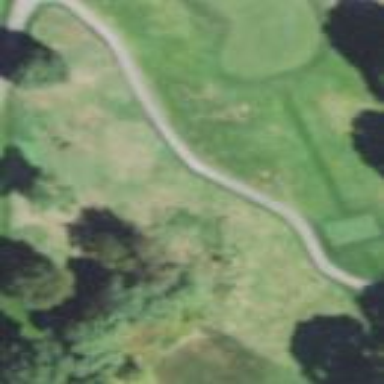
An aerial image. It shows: Rough grassy area used for golf.